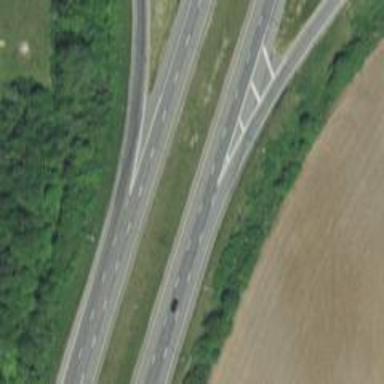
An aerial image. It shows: Asphalt motorway.